Interaction volume radius: 10 \u00c5
Interaction volume height: 15 \u00c5
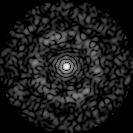
Disorder parameter: 0.8355